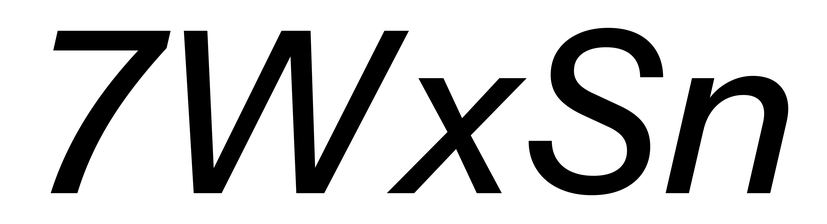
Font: InstrumentSans-Italic_Medium_Italic